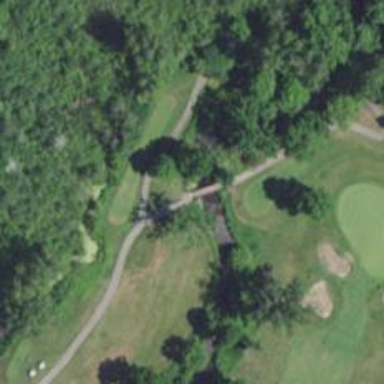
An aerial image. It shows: Path bridge crossing golf cartpath.